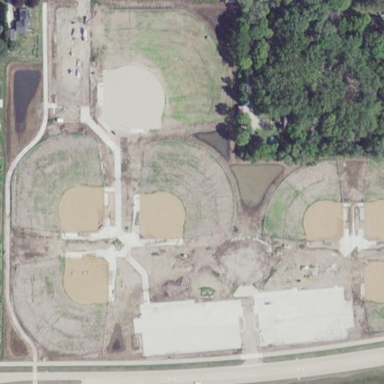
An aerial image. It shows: Baseball pitch for leisure land activities.